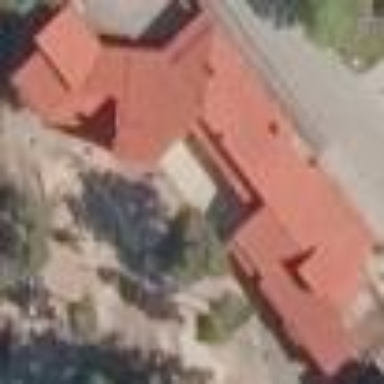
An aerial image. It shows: Kindergarten with red gabled metal roof.